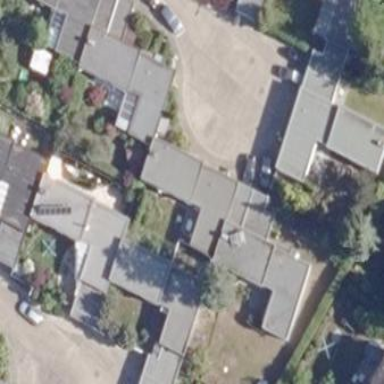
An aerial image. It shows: Flat-roofed house.